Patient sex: M
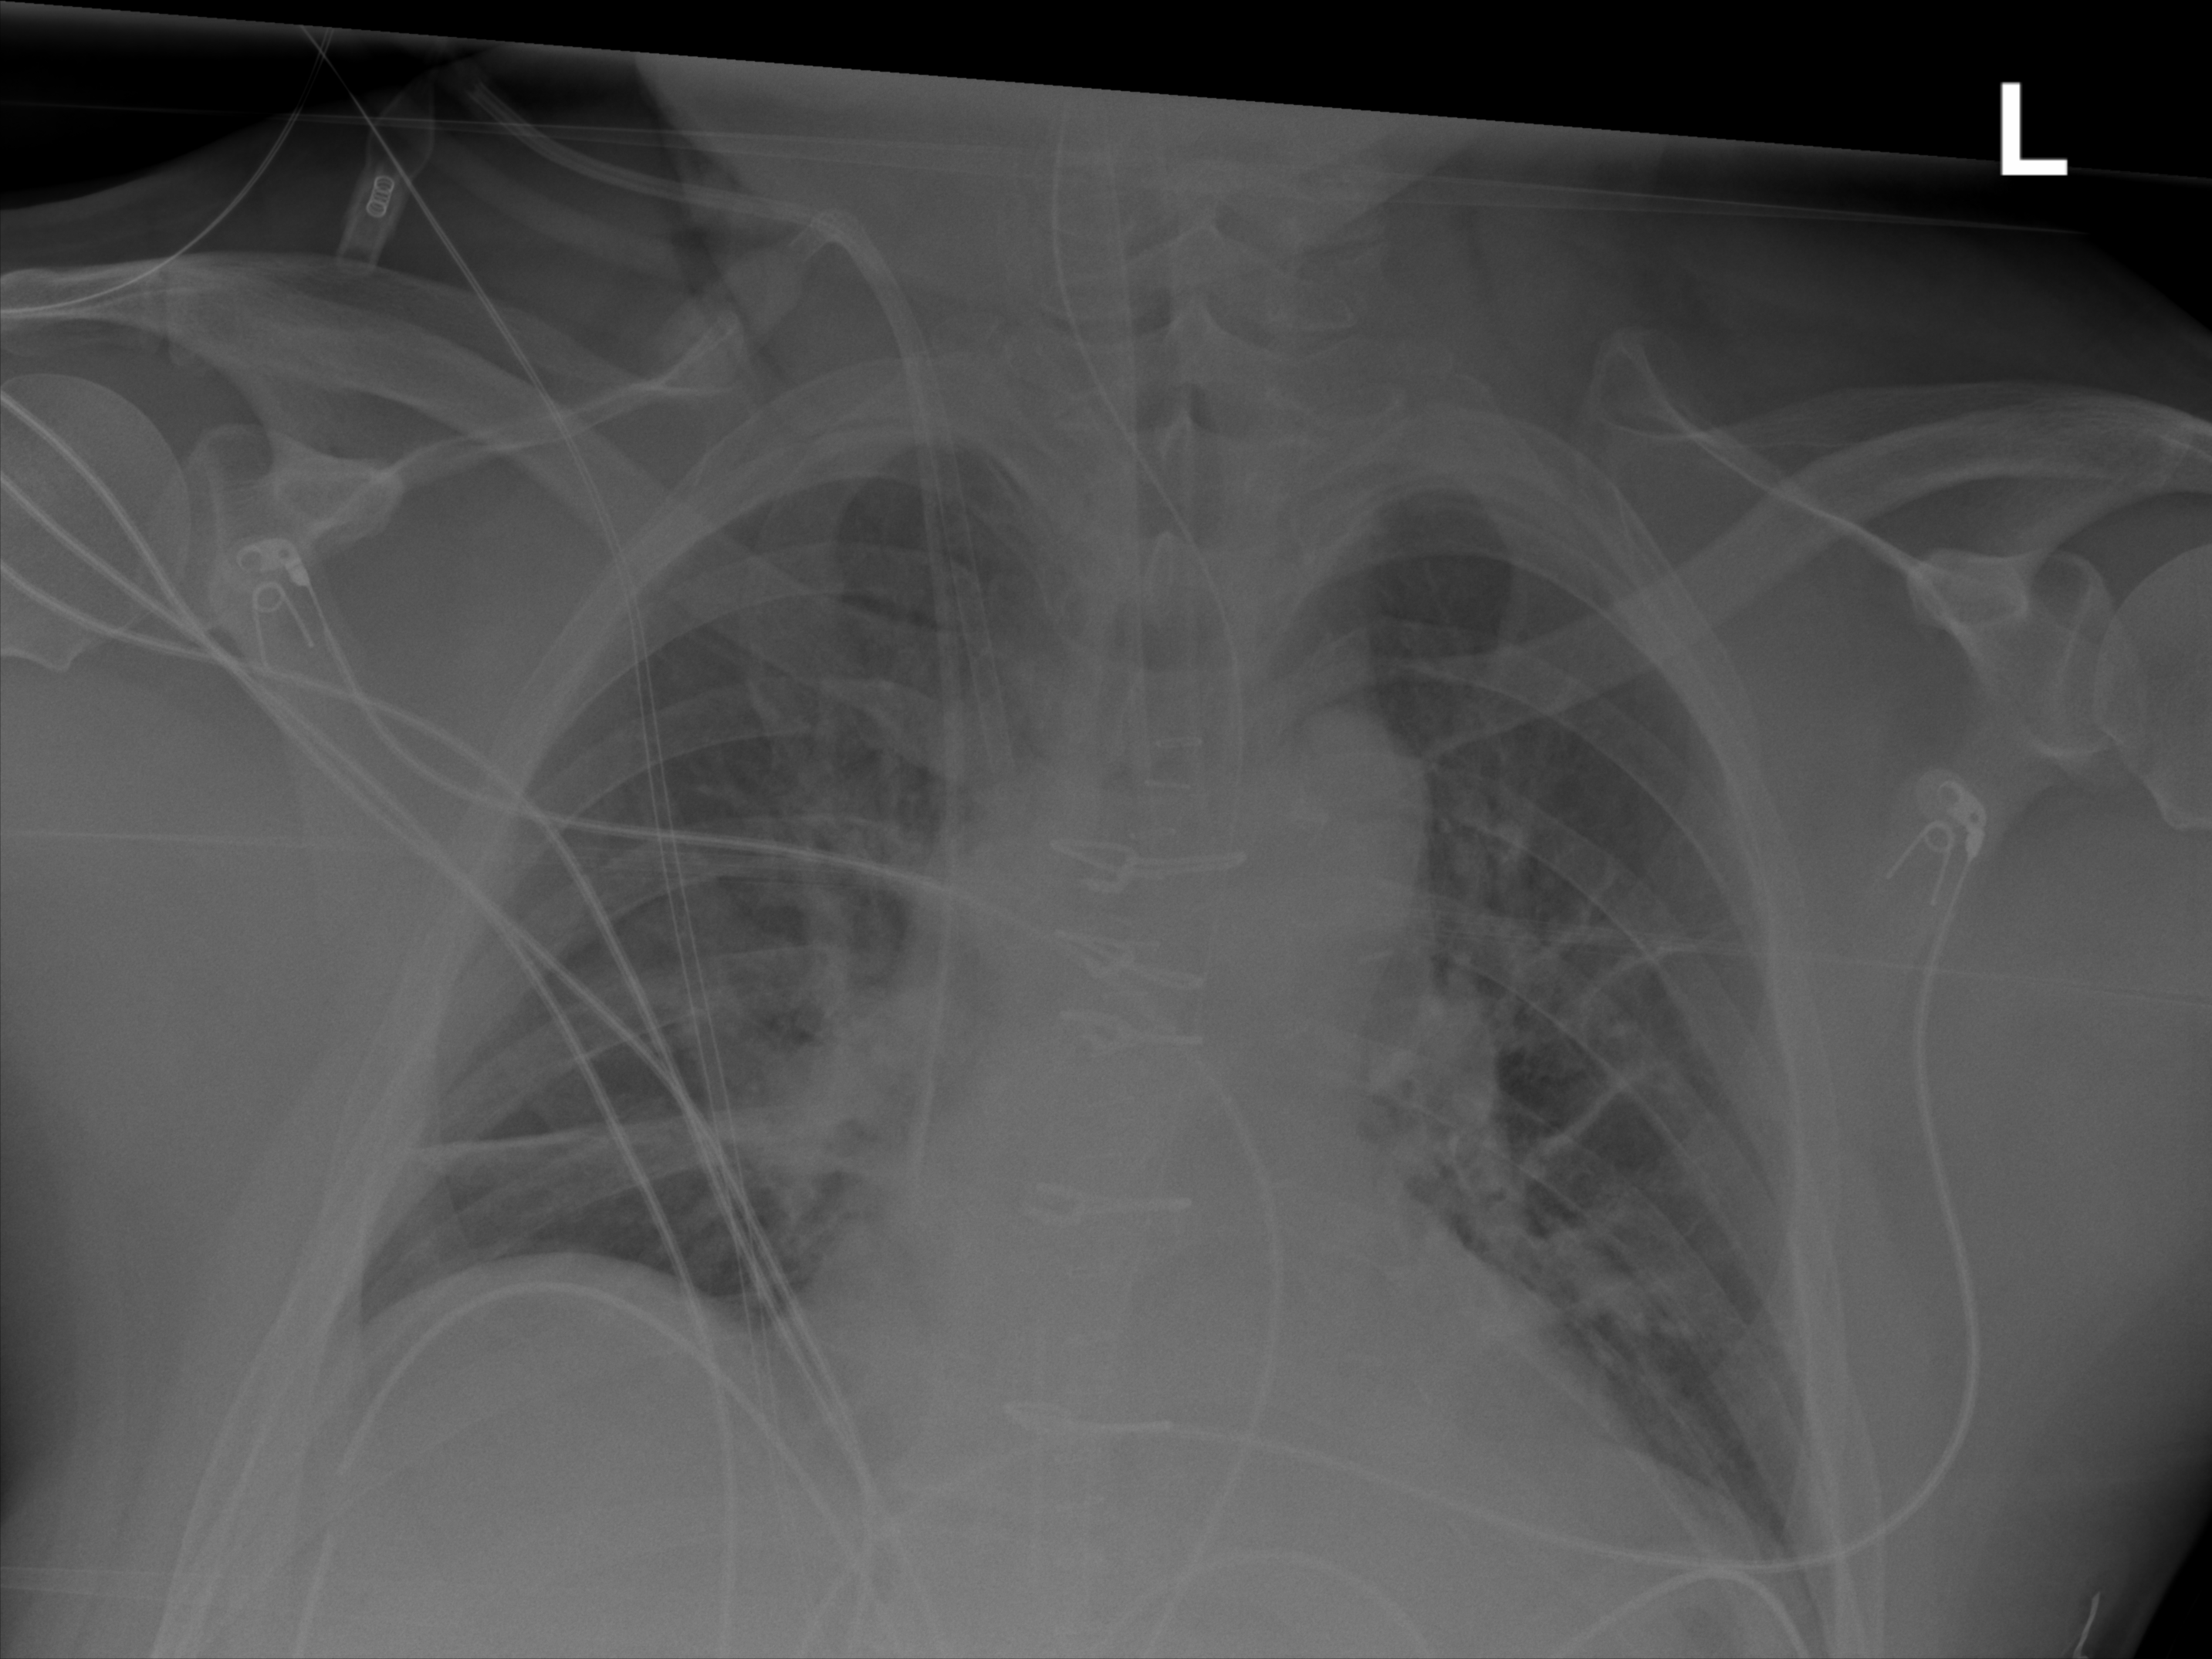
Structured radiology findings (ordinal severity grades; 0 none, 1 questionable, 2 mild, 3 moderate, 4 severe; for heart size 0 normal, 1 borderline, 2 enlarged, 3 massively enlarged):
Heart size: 0
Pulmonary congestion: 2
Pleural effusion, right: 0
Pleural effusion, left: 0
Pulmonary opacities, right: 0
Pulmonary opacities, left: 0
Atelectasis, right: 2
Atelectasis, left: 2